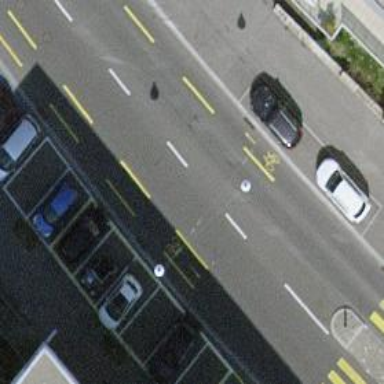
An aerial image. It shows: Tertiary road with asphalt surface. There are sidewalks on both sides and dedicated cycle lane. Trolley wires are also present along the road.